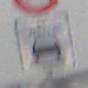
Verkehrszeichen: BeiNaesse
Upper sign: Geschwindigkeit90
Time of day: MorningAfternoon
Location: Outdoor (Nature)
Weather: Overcast
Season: Winter
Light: Natural